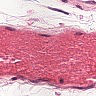
Metastatic tissue present: no